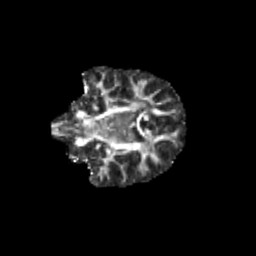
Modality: FA
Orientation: coronal
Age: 10
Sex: female
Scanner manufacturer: siemens
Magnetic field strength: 3 T
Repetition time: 3.8 s
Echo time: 0.07 s